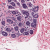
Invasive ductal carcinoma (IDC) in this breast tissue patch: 0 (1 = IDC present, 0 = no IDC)